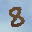
Label: 8